Field crop: tomato
Growth stage: 1
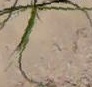
Species: cyperus